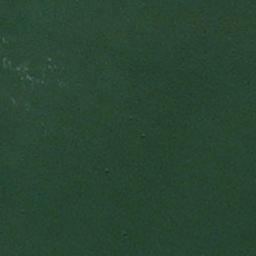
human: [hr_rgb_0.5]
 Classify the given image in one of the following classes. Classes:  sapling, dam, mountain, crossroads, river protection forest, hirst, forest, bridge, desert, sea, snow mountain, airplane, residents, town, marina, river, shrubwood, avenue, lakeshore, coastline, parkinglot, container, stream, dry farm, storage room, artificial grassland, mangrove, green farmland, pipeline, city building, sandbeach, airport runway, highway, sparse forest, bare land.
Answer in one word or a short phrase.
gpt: sea